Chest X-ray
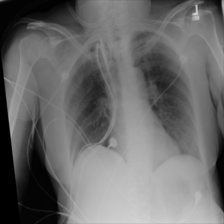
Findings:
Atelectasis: negative
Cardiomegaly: negative
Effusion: negative
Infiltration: positive
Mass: negative
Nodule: negative
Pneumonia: negative
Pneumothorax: negative
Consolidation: negative
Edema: negative
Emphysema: negative
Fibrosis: negative
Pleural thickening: negative
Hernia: negative